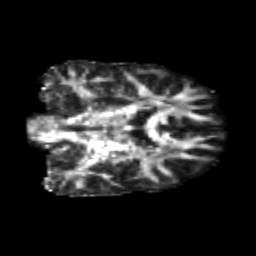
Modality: FA
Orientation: coronal
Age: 21
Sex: male
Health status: healthy
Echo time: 0.074 s